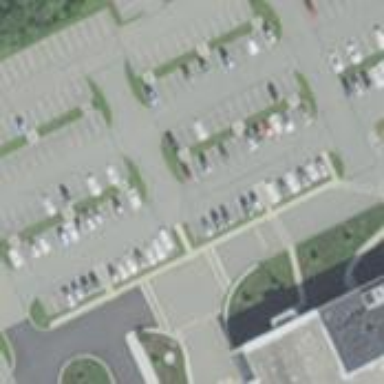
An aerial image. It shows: Parking area with surface.